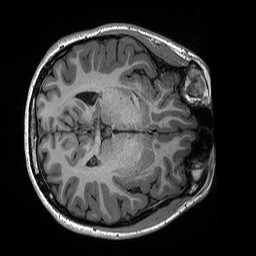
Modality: T1w
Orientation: axial
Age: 20
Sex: female